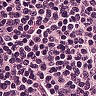
Metastatic tissue present: no